Interaction volume radius: 5 \u00c5
Interaction volume height: 35 \u00c5
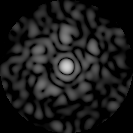
Disorder parameter: 0.7972